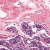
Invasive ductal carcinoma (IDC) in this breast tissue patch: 0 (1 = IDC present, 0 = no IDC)